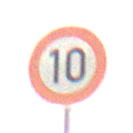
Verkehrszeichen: Geschwindigkeit10
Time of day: Midday
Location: Outdoor (Nature)
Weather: Overcast
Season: NotSpecified
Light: Natural